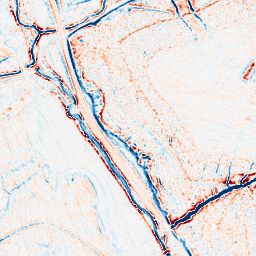
Category: edge_preserving
Decomposition family: bilateral
Decomposition parameters: d: 9
sigma_color: 50
sigma_space: 25
Upsampling method: quartic
Upsampling parameters: scale: 2
Upsampling scale: 2